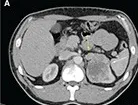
CT: axial scans during arterial . It also observes repetitive lesion of the right adrenal gland body (diameter 20 mm). (yellow arrows).
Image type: radiology (ct)